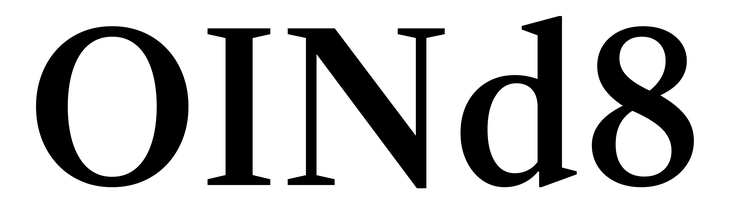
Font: LibreCaslonText_Medium